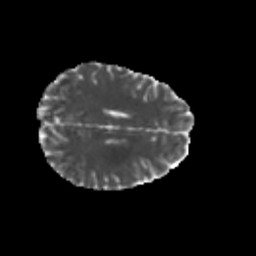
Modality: MD
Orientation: axial
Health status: healthy
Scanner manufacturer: philips
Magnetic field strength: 3 T
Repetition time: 6.964 s
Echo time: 0.092 s